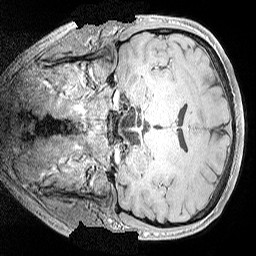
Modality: MP2RAGE
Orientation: coronal
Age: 20
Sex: male
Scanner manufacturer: siemens
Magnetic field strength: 3 T
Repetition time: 5 s
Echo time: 0.00298 s